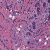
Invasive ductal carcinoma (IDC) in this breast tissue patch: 0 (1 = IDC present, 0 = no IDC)